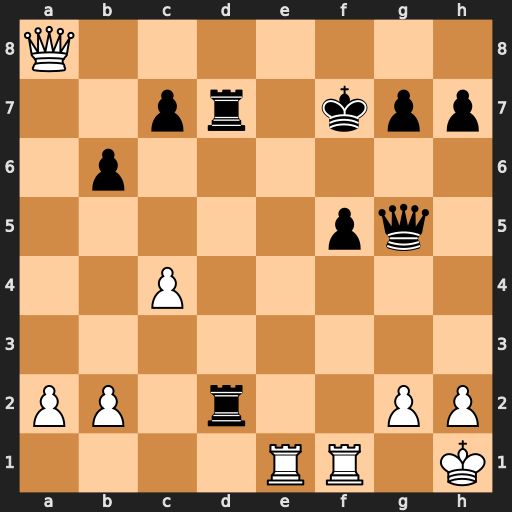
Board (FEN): Q7/2pr1kpp/1p6/5pq1/2P5/8/PP1r2PP/4RR1K
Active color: w
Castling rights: -
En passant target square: -
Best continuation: Qe8+ Kf6 Re6#